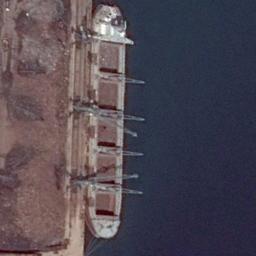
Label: ship